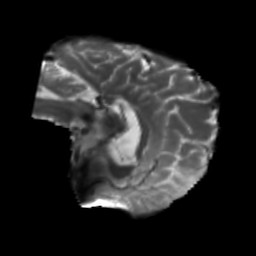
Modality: T2w
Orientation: sagittal
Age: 29
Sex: female
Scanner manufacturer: siemens
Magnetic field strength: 3 T
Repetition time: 5.25 s
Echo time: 0.08 s